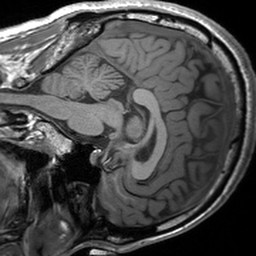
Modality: T1w
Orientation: sagittal
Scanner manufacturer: siemens
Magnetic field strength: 3 T
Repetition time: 1.54 s
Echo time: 0.00234 s